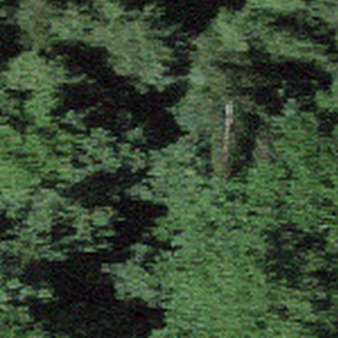
Label: other